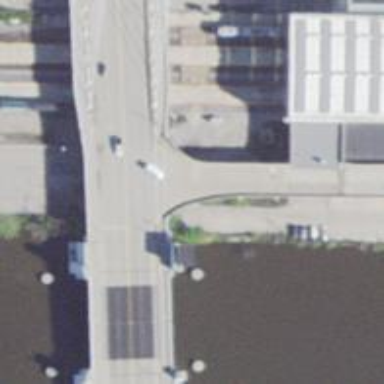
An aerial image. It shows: Movable bascule bridge on footway road.